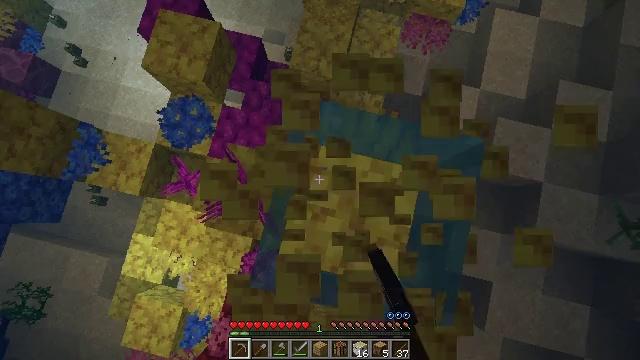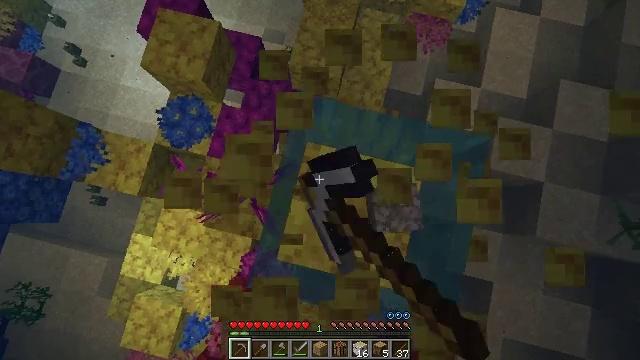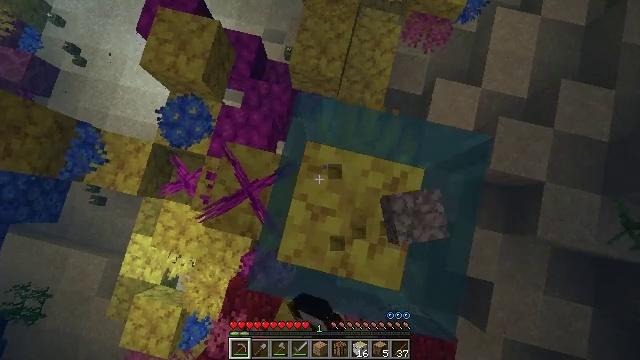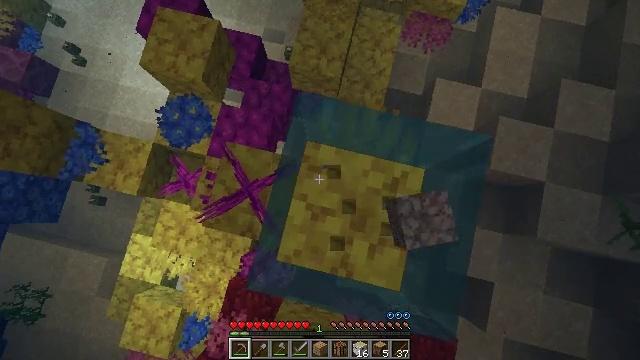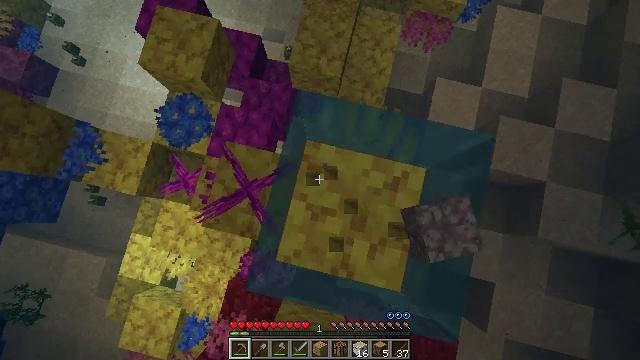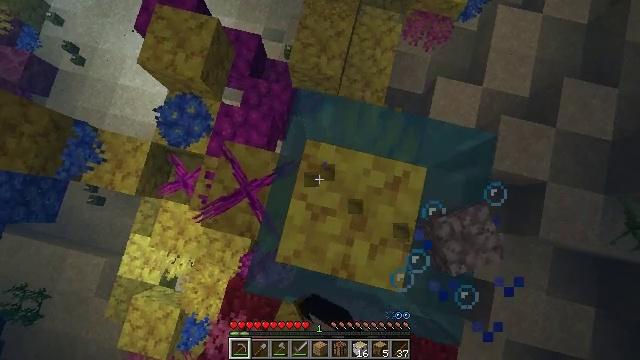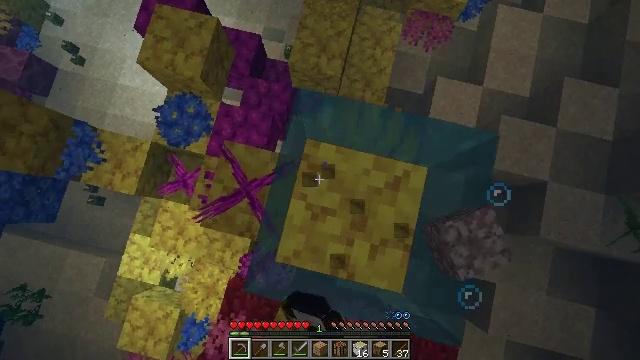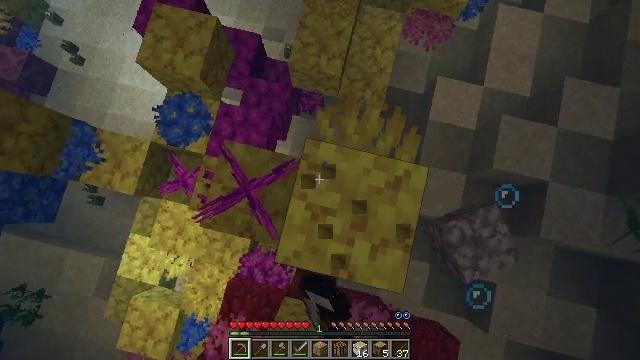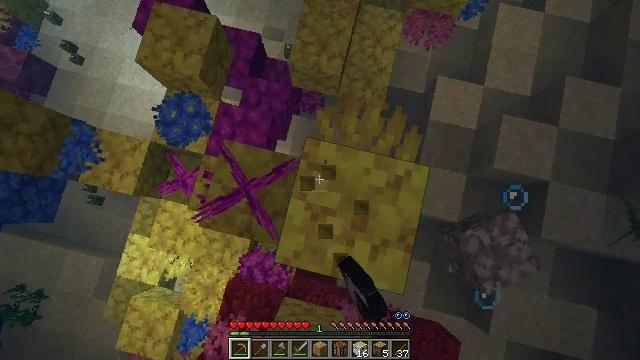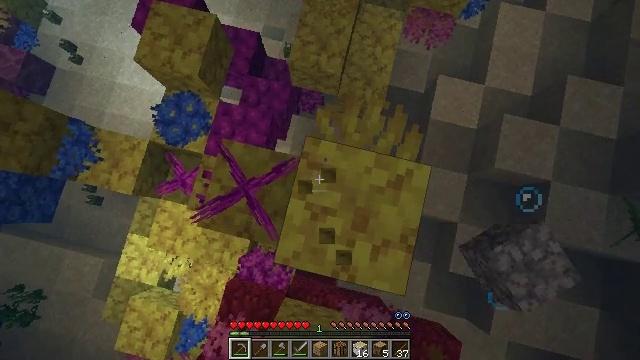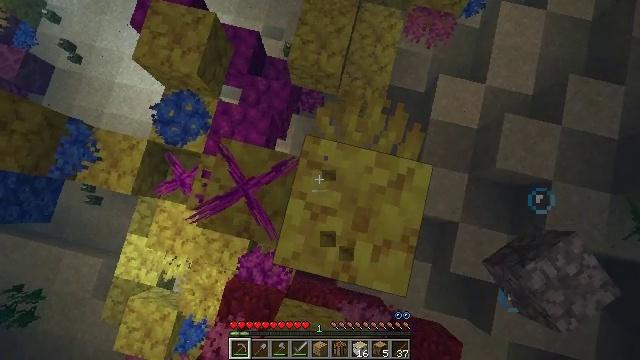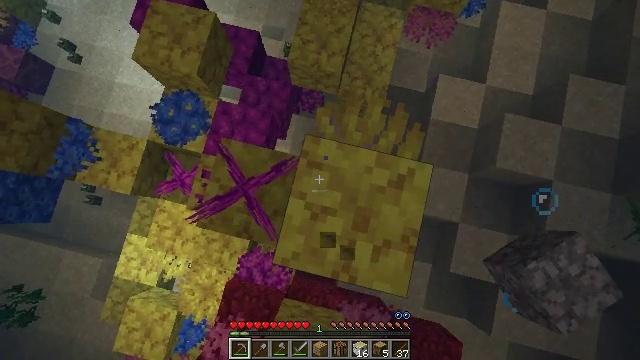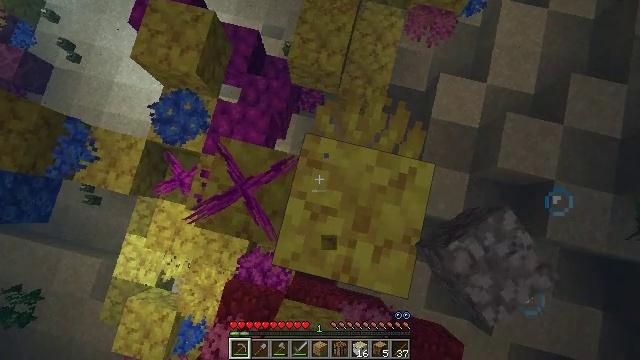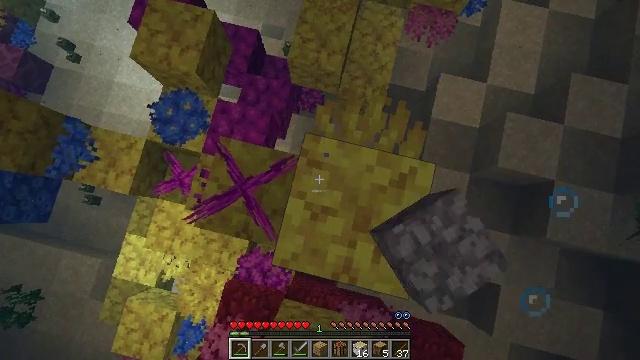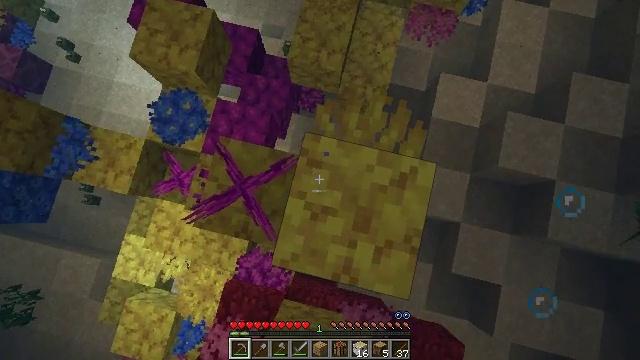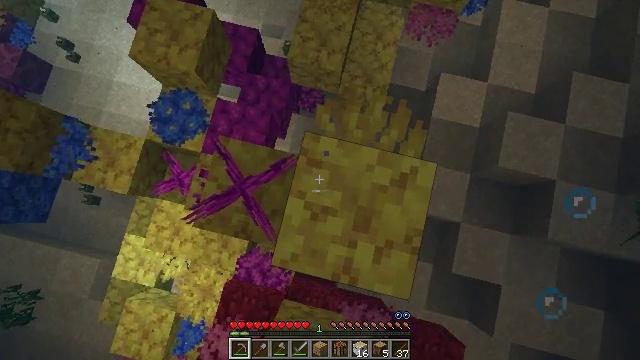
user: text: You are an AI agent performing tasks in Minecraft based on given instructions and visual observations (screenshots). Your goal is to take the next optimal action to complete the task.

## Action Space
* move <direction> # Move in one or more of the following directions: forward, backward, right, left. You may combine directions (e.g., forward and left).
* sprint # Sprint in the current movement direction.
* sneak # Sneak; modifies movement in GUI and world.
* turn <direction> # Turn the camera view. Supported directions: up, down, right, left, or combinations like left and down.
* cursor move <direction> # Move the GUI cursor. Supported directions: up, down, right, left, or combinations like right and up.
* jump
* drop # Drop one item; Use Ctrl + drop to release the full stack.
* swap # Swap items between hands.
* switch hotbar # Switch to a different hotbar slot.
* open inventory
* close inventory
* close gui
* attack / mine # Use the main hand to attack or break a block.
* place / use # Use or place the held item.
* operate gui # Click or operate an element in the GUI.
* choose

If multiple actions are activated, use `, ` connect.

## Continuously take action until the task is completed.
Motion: motion action
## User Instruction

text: Gather sea pickles from coral reefs.
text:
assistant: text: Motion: attack / mine
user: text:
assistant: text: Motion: attack / mine
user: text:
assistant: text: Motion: attack / mine
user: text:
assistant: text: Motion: attack / mine
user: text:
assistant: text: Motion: attack / mine
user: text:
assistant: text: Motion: attack / mine
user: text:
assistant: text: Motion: attack / mine
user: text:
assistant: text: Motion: no_op
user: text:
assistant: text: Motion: no_op
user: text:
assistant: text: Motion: no_op
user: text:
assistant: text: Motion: no_op
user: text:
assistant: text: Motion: no_op
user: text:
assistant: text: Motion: no_op
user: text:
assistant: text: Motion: no_op
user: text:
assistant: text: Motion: jump
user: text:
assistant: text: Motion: jump
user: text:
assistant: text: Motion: jump
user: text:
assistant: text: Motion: jump
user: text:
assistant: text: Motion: jump
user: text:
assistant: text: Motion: jump
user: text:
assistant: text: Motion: turn left and up, jump
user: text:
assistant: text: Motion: turn left and up, jump
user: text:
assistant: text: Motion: turn left and up, jump
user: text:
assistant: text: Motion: turn left and up, jump
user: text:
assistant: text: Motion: turn left and up, jump
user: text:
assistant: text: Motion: turn left and up, jump
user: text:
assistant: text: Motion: turn left and up, jump
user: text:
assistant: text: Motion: jump
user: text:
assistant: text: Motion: jump
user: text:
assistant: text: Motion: jump